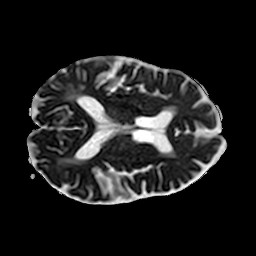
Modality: ADC
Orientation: axial
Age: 61
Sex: male
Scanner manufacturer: philips
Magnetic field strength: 3 T
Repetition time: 4.656 s
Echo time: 0.07459 s